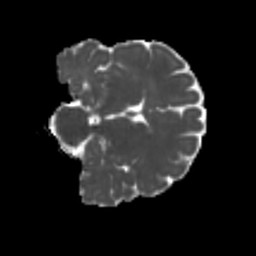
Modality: MD
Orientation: coronal
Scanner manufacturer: siemens
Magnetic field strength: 3 T
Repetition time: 4 s
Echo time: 0.0594 s